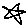
Label: star